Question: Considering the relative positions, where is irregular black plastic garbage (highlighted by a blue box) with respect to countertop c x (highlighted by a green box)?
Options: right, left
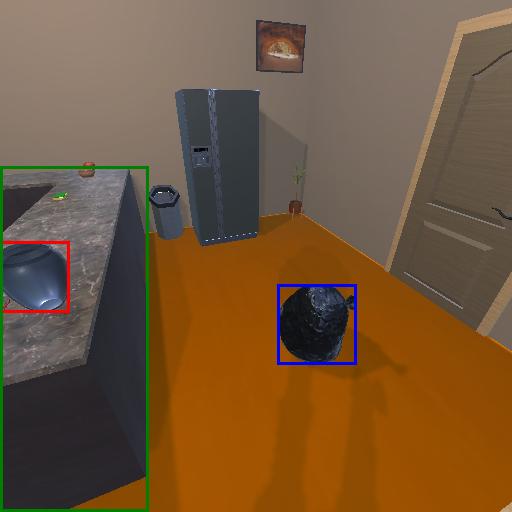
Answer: right